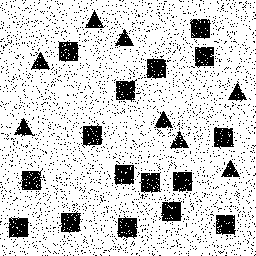
Squares: 16
Triangles: 8
Stars: 0
Total shapes: 24